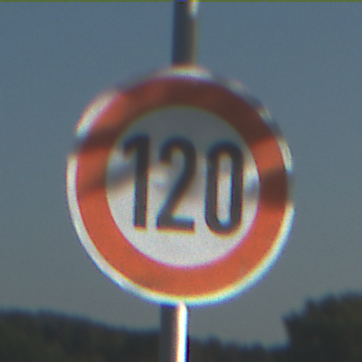
Verkehrszeichen: Geschwindigkeit120
Umgebung: Outdoor, Nature
Tageszeit: MorningAfternoon
Wetter: Clear
Licht: Natural
Jahreszeit: NotSpecified
Kontrast: HighContrast